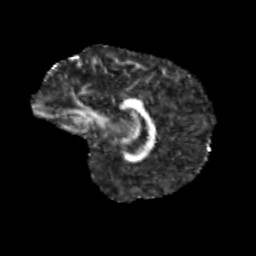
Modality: FA
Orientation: sagittal
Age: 10
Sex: male
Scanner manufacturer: siemens
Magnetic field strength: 3 T
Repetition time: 3.8 s
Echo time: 0.07 s